Field crop: maize
Growth stage: 2
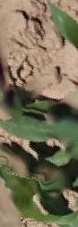
Species: maize